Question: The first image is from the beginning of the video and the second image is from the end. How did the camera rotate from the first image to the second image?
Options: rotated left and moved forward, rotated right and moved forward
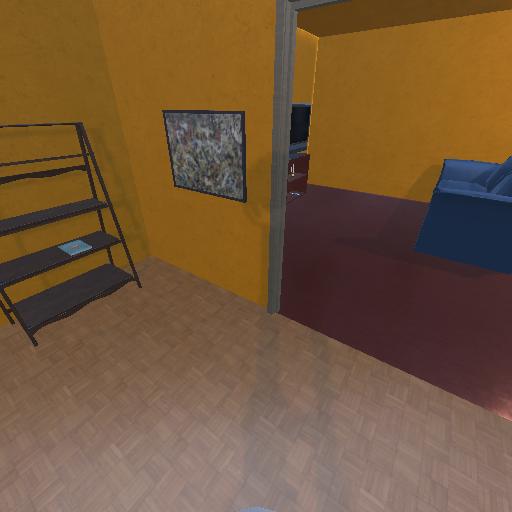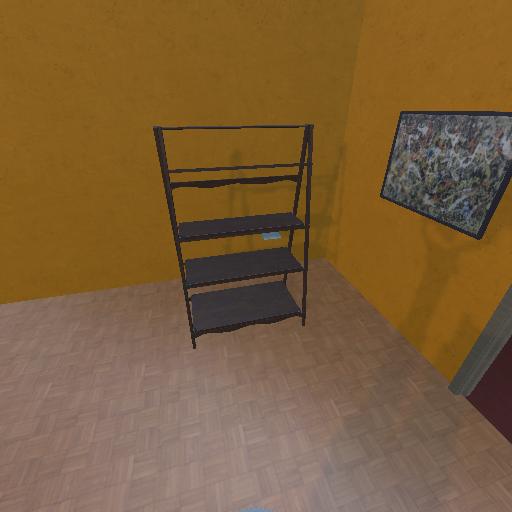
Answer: rotated left and moved forward